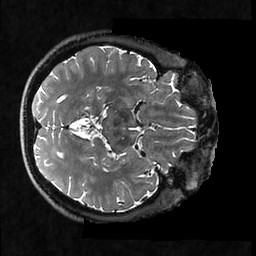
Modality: T2w
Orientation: axial
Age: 47
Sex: male
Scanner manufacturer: ge
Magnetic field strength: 3 T
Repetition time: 3.202 s
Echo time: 0.0671 s